Question: Currently I have a 1px border that wraps around each job title that I post. The issue that I have is that on the bottoms where i placed the red logo the 1 px's overlap making a thicker line (2px) than the rest. How can I fix this but still have a full border when each page is opened. Thanks for taking a look.
<URL>
UPDATED CSS
'''
article .post {
border: 1px solid #e3e3e3;
border-top: none;
}
article.article-index-null .post,
article.article-index-1 .post {
border-top: 1px solid #e3e3e3;
}
'''

Only thing is now when you click and open a page "parts person" for example the top border is missing. <URL>
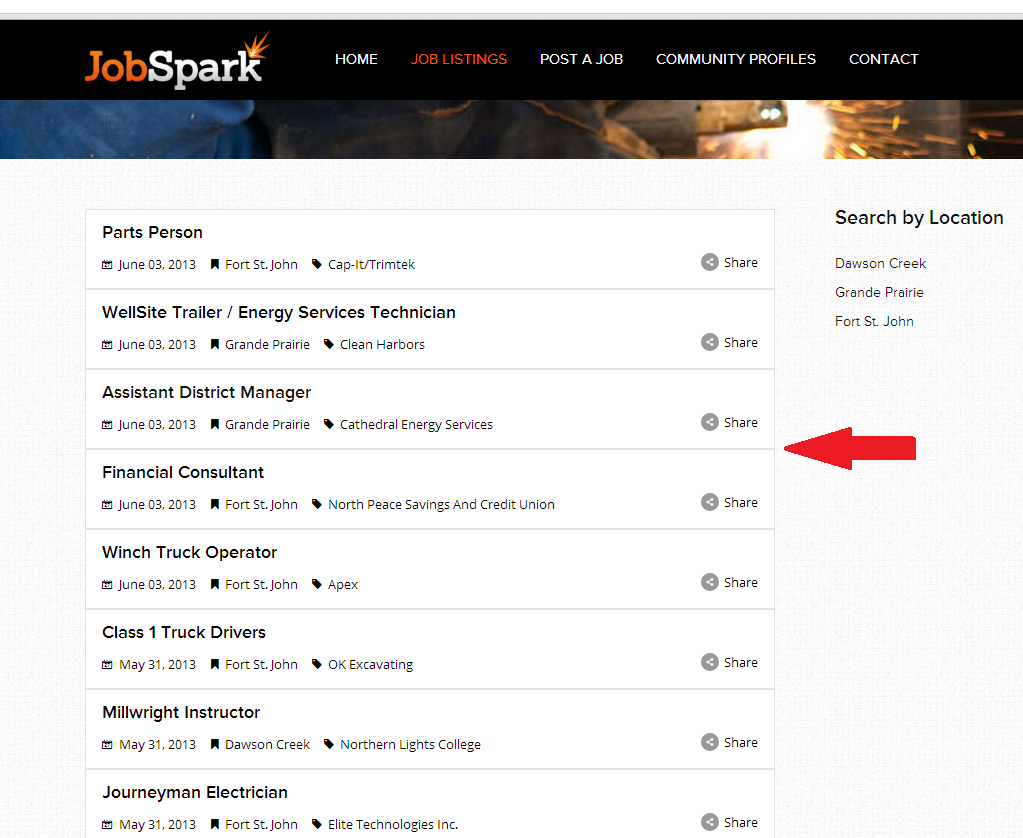
Answer: Just remove the top border from each post except the first one:
'''
article .post {
border: 1px solid #e3e3e3;
border-top: none;
}
article .post:first-child {
border-top: 1px solid #e3e3e3;
}
'''
Because your html structure has a series of 'article' elements with one '.post' in each (instead of a series of '.post' elements inside an 'article', as I'd assumed), the above code won't work, but the principle is the same. You can't use 'article:first-child' because there is another sibling element that is the first child, but since you have given the first article a specific class name, you can use that, as follows:
'''
article .post {
border: 1px solid #e3e3e3;
border-top: none;
}
article.article-index-1 .post {
border-top: 1px solid #e3e3e3;
}
'''
Since you are reusing the same html on for both item view and list view but don't want the top border removed in item view, do the following:
'''
article .post {
border: 1px solid #e3e3e3;
}
.view-list article post {
border-top: none;
}
.view-list article.article-index-1 .post {
border-top: 1px solid #e3e3e3;
}
'''
Alternatively, since in your unit view you have given the article the class "article-index-null" you could also do the following:
'''
article .post {
border: 1px solid #e3e3e3;
border-top: none;
}
article.article-index-null .post,
article.article-index-1 .post {
border-top: 1px solid #e3e3e3;
}
'''
Either one should work.